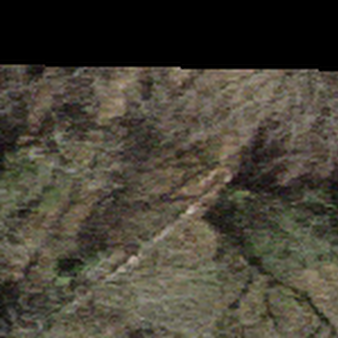
Label: other